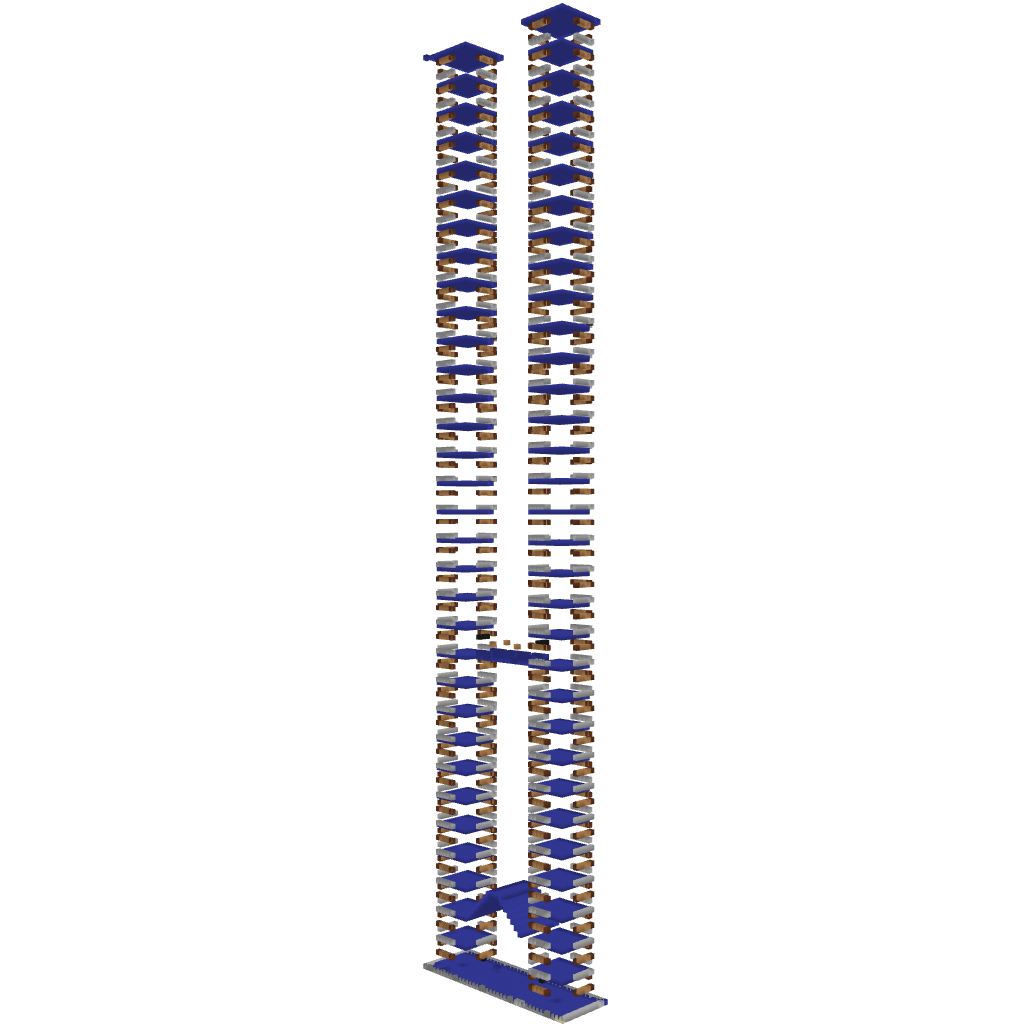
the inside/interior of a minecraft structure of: skyscraper